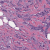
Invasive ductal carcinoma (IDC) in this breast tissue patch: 1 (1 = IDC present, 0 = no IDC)